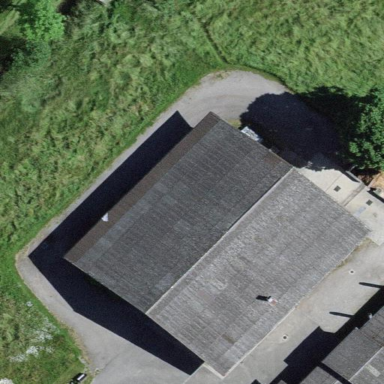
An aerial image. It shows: Barn.